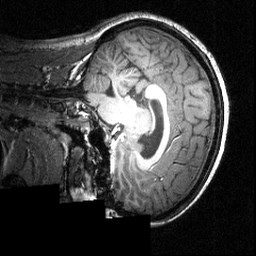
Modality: T1w
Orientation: sagittal
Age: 22
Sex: female
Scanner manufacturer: siemens
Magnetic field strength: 3.951 T
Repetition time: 1.5 s
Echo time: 0.00335 s